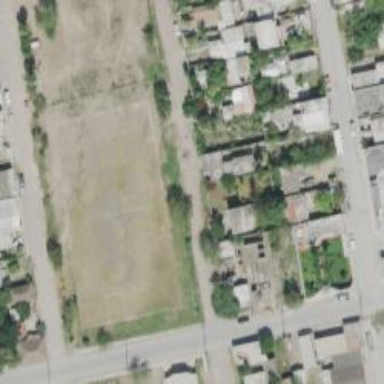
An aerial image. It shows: Soccer pitch for leisureland activities.